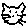
Label: cat